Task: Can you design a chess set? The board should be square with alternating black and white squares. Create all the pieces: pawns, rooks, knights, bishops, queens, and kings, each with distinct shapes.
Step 5344:
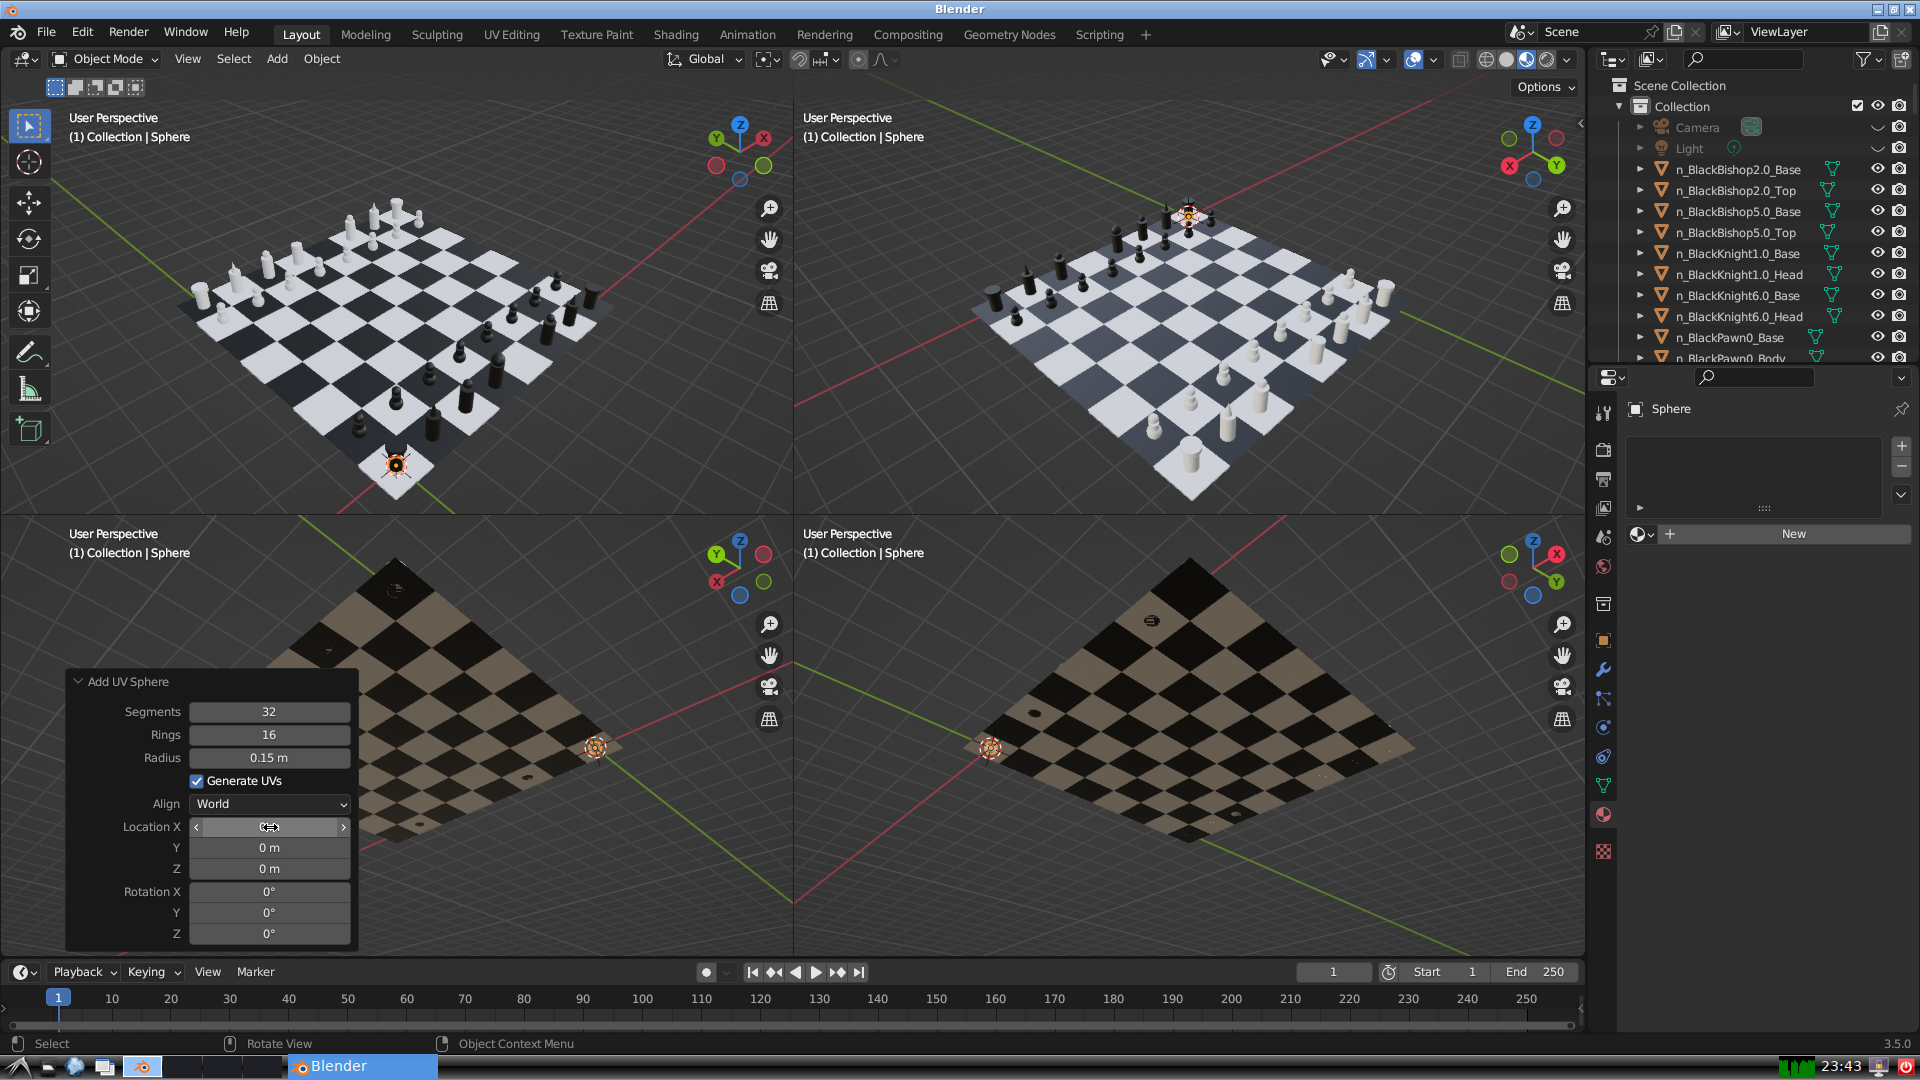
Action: click: no